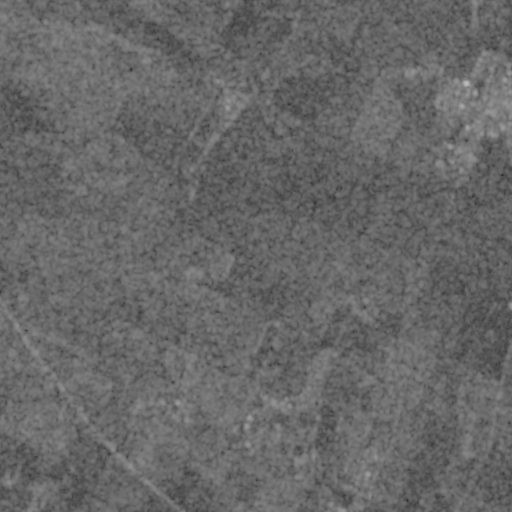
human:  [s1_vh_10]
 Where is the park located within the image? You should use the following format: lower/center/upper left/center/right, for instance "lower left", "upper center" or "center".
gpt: The park is located in the upper right of the image.
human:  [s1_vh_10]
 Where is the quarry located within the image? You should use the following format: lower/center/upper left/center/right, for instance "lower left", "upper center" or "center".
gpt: The quarry is located in the lower left of the image.
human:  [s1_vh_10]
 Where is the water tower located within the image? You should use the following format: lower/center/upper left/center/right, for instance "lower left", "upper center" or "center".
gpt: The water tower is located in the lower right of the image.
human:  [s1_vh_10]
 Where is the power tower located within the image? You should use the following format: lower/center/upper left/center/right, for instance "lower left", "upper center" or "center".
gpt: There is no power tower in the image.

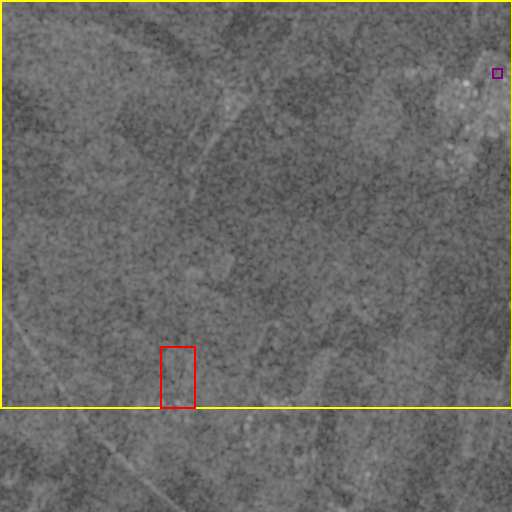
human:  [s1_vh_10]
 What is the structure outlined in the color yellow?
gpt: The structure outlined in yellow is a crop field.
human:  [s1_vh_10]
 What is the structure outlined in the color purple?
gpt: The structure outlined in purple is a park.
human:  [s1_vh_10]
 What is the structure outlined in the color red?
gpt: The structure outlined in red is a quarry.
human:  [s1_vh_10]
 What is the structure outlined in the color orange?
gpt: There is no orange outline.